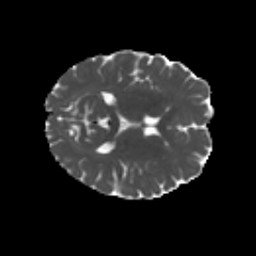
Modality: MD
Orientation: axial
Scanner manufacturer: siemens
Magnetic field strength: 3 T
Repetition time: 4.16 s
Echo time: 0.0806 s